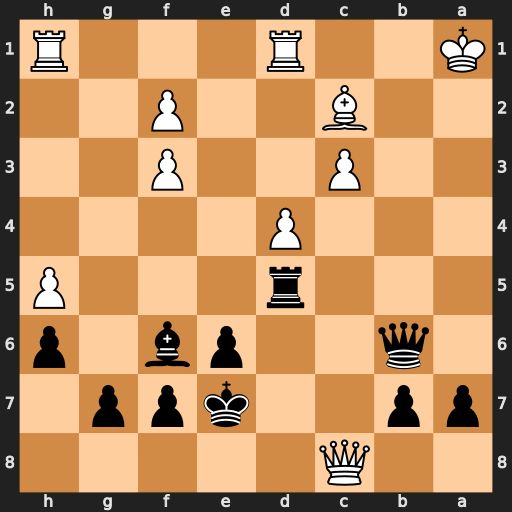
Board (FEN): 2Q5/pp2kpp1/1q2pb1p/3r3P/3P4/2P2P2/2B2P2/K2R3R
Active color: b
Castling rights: -
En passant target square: -
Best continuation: Ra5+ Ba4 Rxa4#